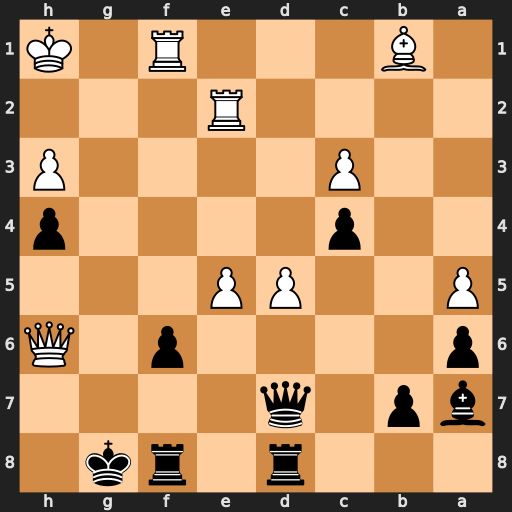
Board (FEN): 3r1rk1/bp1q4/p4p1Q/P2PP3/2p4p/2P4P/4R3/1B3R1K
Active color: b
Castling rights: -
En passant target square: -
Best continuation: Qxh3+ Rh2 Qxf1#